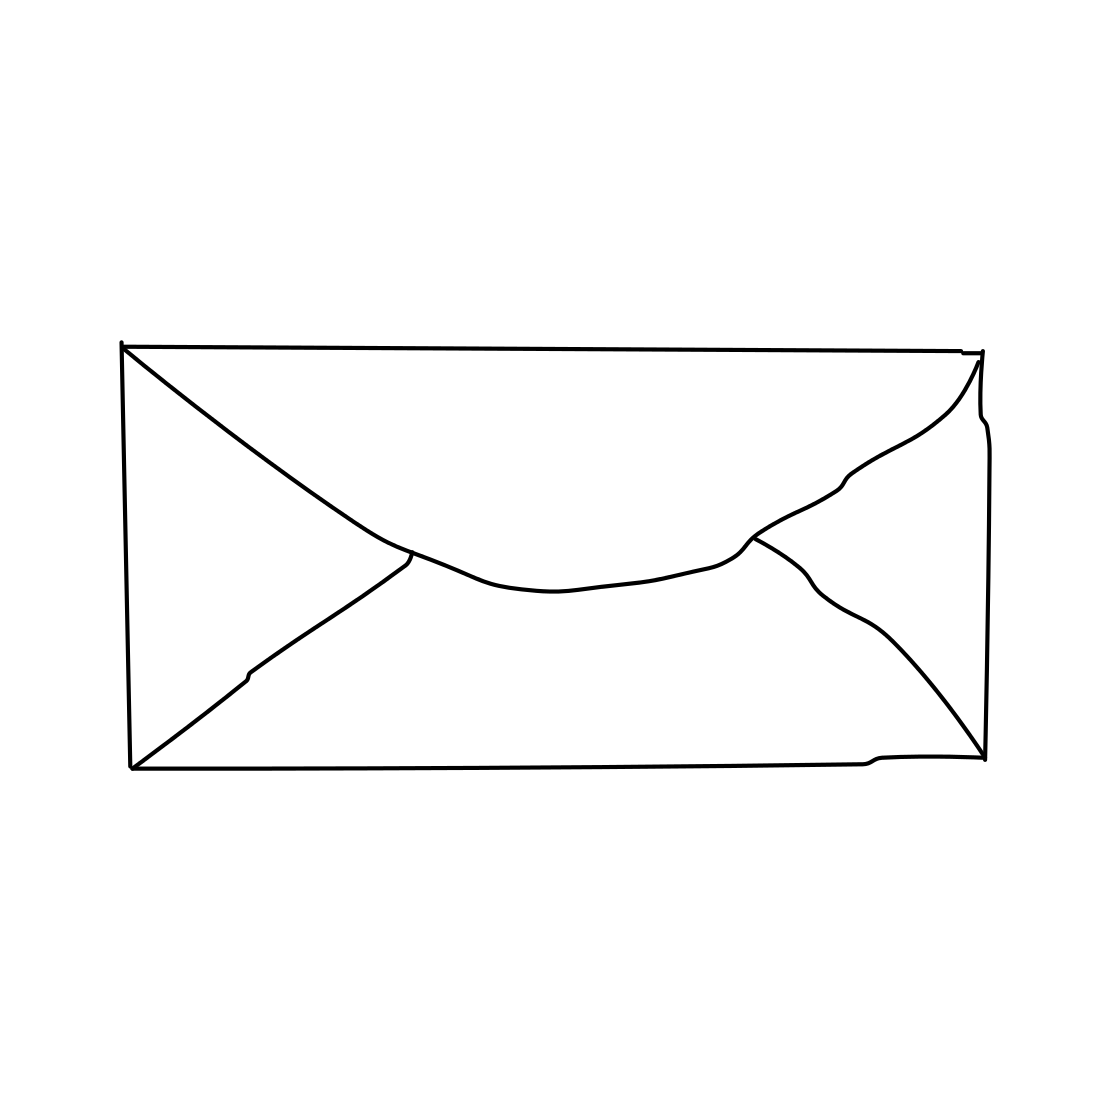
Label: envelope